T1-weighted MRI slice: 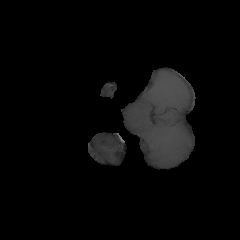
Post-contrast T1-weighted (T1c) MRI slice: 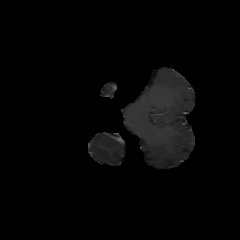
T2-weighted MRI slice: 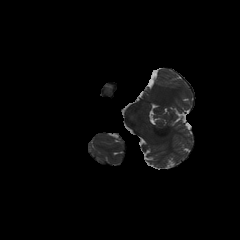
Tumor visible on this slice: no